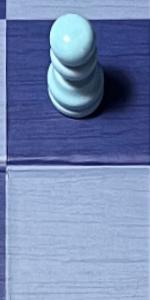
Label: Empty